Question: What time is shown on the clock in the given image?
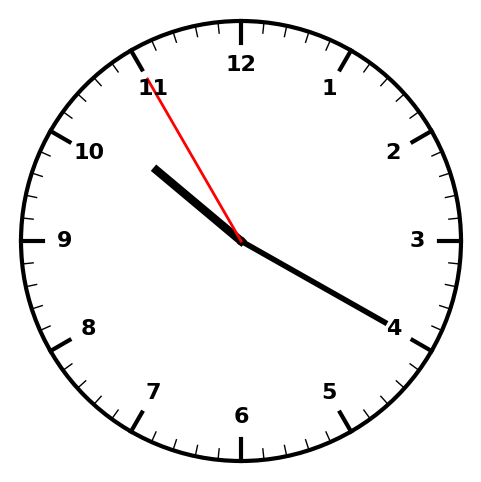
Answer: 10:19:55